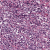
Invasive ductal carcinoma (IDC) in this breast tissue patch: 1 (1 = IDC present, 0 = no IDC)